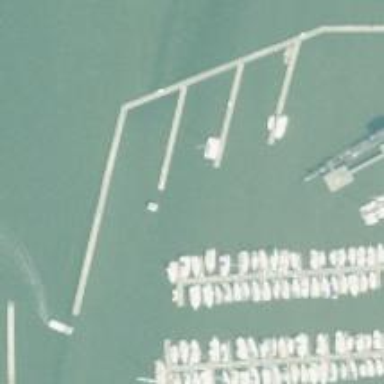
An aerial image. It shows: Man-made pier.